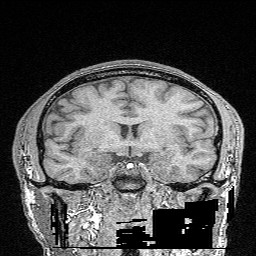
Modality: FLASH
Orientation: sagittal
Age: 31
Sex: male